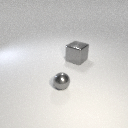
large gray metal cube to the right of small gray metal sphere